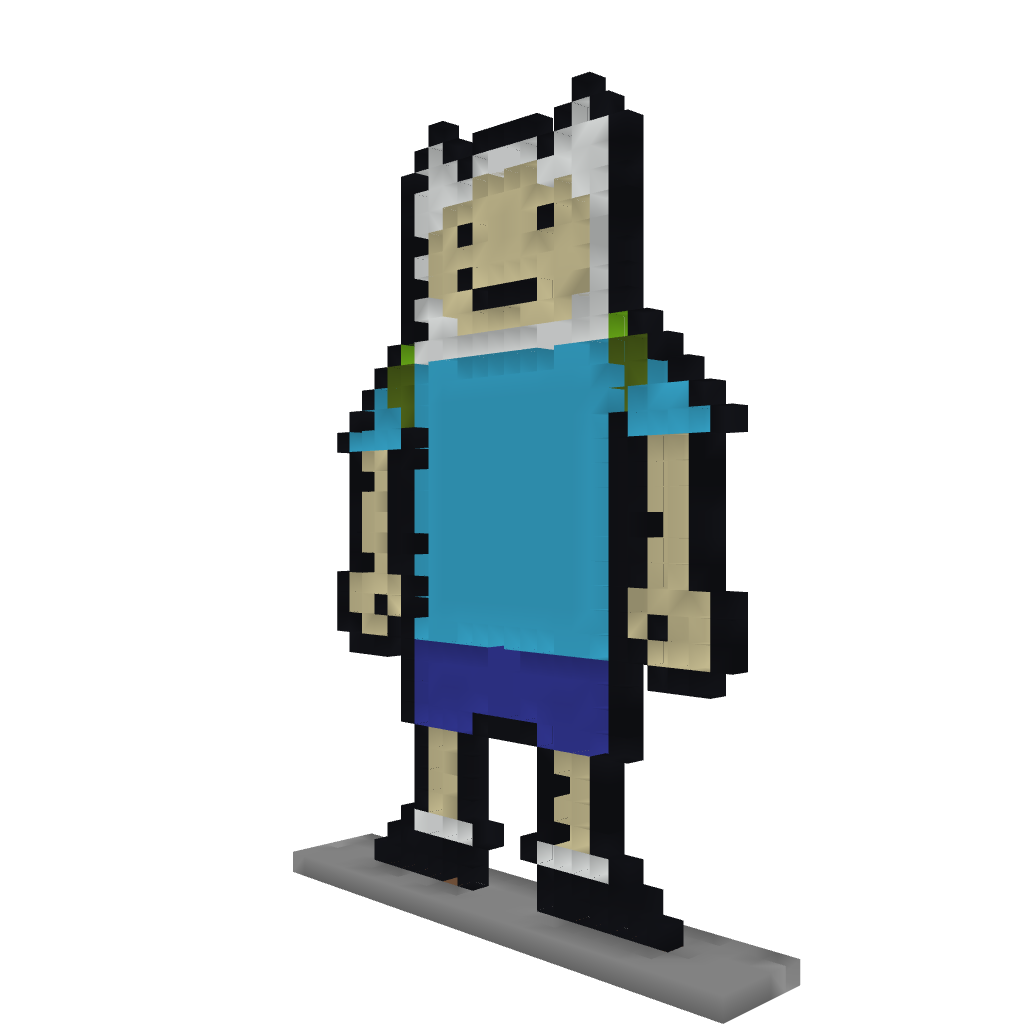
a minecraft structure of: Finn The Human